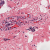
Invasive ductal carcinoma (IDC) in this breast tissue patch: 0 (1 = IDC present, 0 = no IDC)